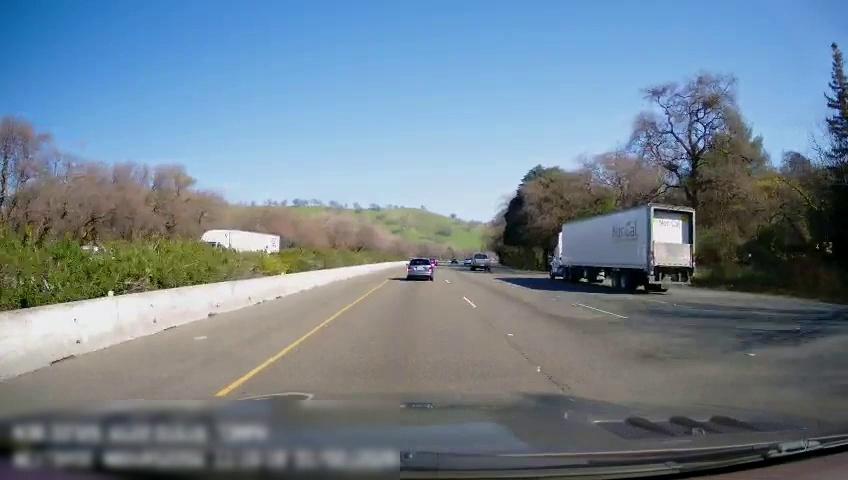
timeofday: Day
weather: Sunny
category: Drivable Space
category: Vehicles | Truck
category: Vehicles | Car
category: Vehicles | Truck
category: Vehicles | Truck
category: Vehicles | SUV
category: Lanes | Current Lane
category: Lanes | Current Lane
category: Lanes | Alternate Lane
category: Lanes | Alternate Lane